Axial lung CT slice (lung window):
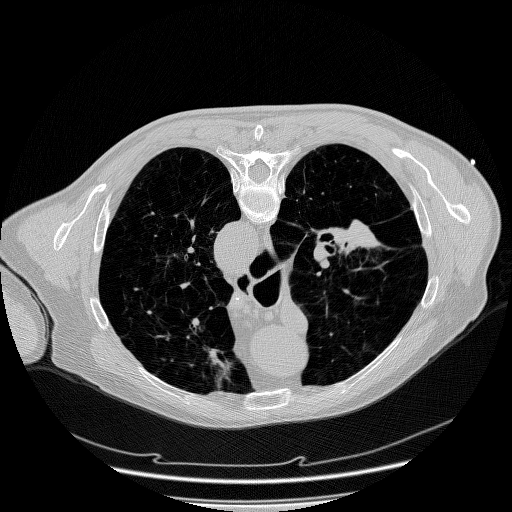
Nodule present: no